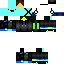
A male skeleton skin with dark skin, wearing brown helmet dressed in a blue armor chest and blue pants, featuring a closed mouth.